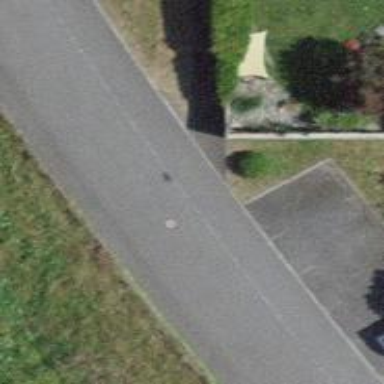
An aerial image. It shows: Sidewalk along the footway.